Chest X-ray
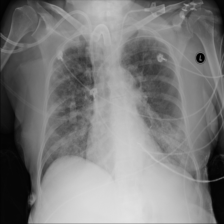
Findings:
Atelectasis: negative
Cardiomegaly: negative
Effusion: negative
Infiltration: positive
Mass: negative
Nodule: negative
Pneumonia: negative
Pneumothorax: negative
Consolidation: negative
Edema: negative
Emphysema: negative
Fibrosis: negative
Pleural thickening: negative
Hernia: negative